Interaction volume radius: 10 \u00c5
Interaction volume height: 10 \u00c5
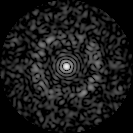
Disorder parameter: 0.8184